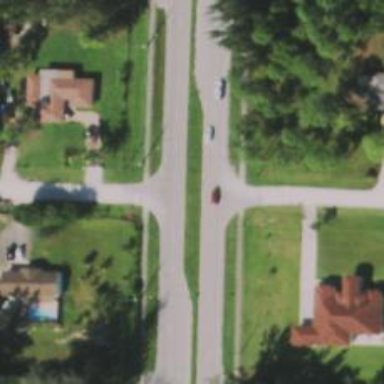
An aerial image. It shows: Road with stop sign.